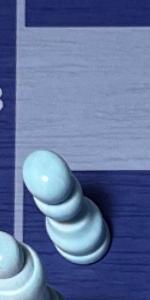
Label: Pawn_White